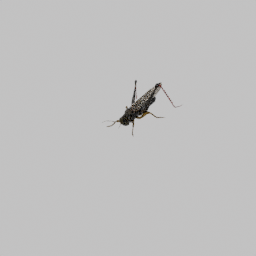
Label: animals